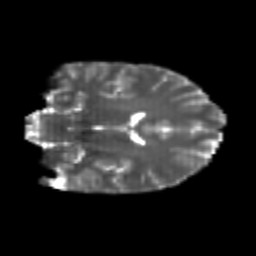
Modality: T2w
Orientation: coronal
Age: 22
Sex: female
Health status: healthy
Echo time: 0.074 s